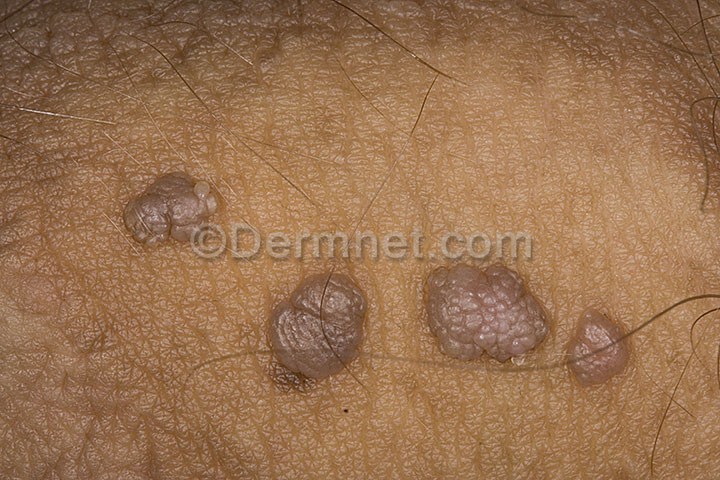
Disease: Herpes HPV and other STDs Photos